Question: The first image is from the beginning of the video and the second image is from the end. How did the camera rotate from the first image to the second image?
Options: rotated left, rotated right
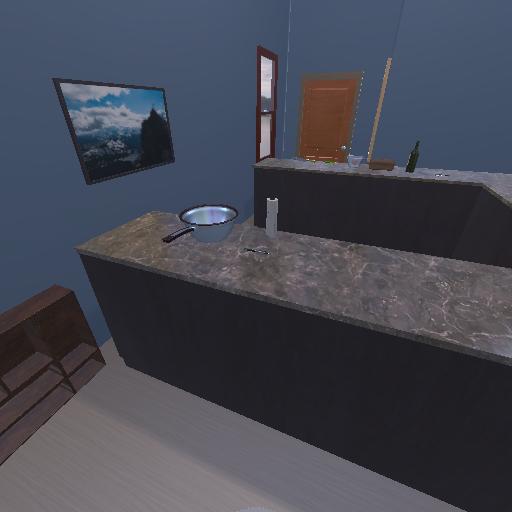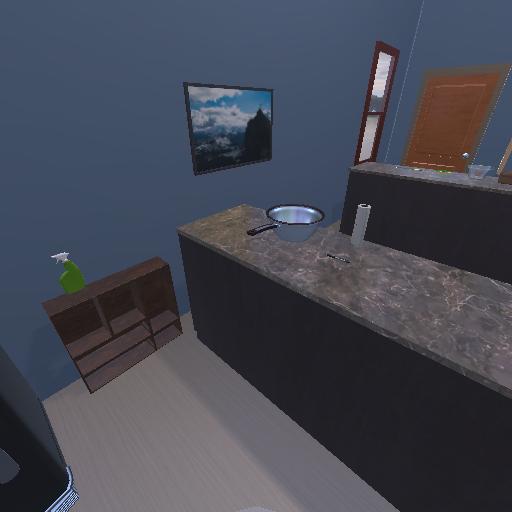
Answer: rotated left